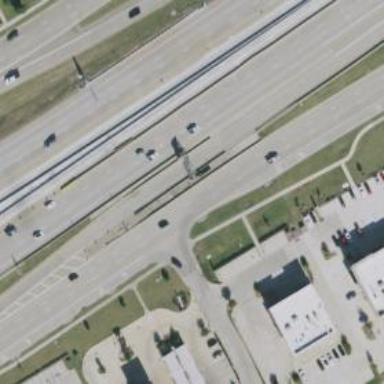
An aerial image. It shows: Secondary road with frontage road alongside.